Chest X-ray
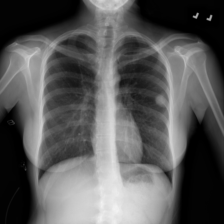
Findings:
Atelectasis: negative
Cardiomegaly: negative
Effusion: negative
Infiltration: positive
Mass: positive
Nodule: negative
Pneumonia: negative
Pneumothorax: negative
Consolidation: negative
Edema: negative
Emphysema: negative
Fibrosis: negative
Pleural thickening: negative
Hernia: negative